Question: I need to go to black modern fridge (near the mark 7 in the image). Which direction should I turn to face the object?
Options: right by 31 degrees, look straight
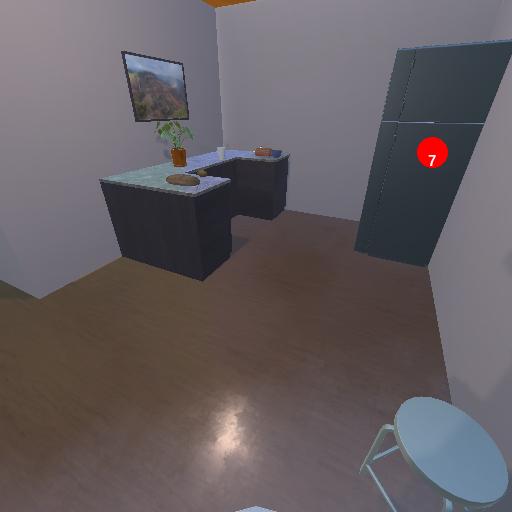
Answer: right by 31 degrees